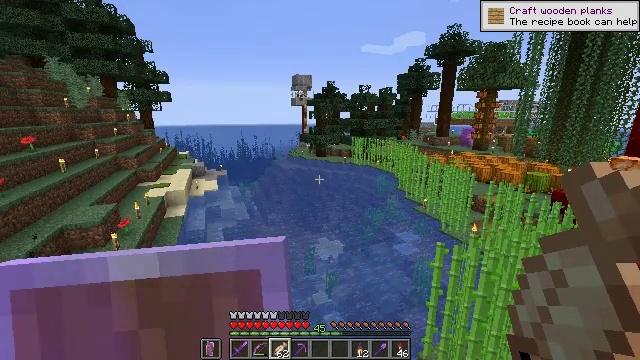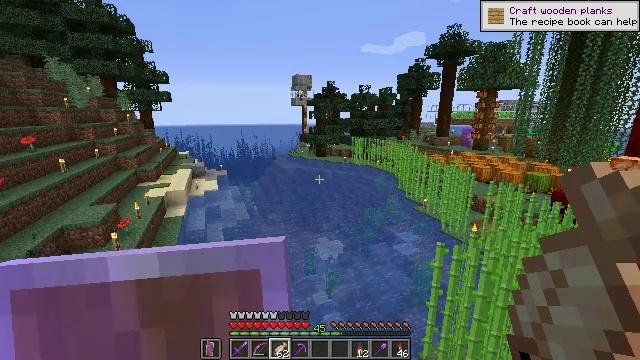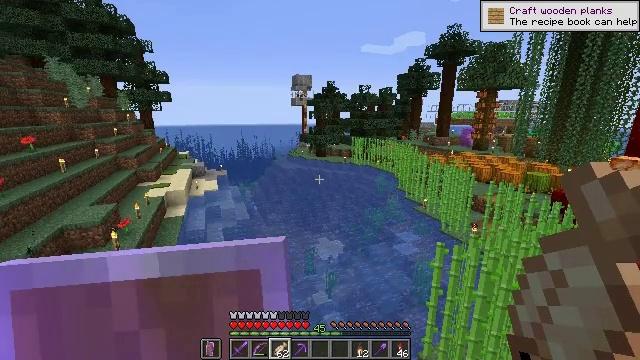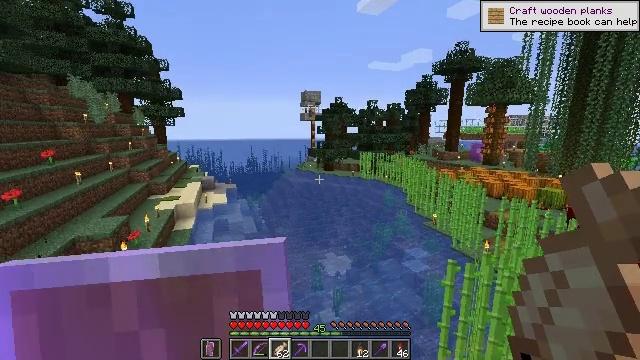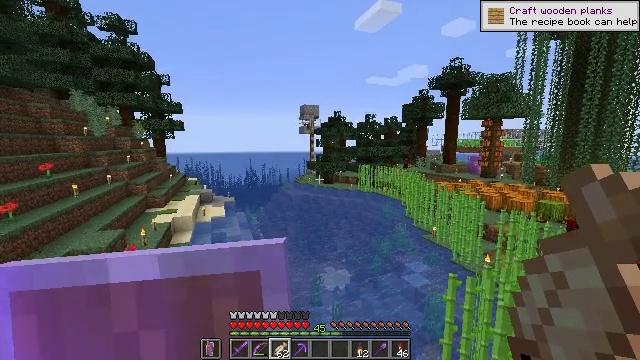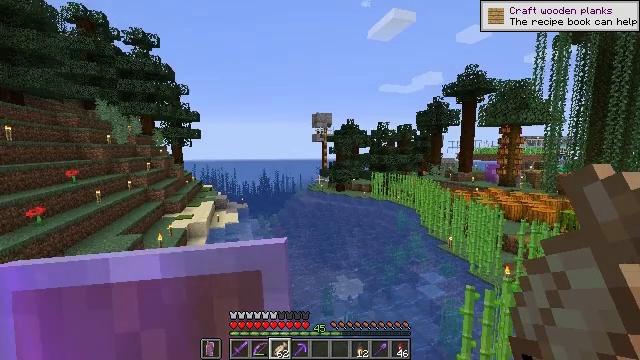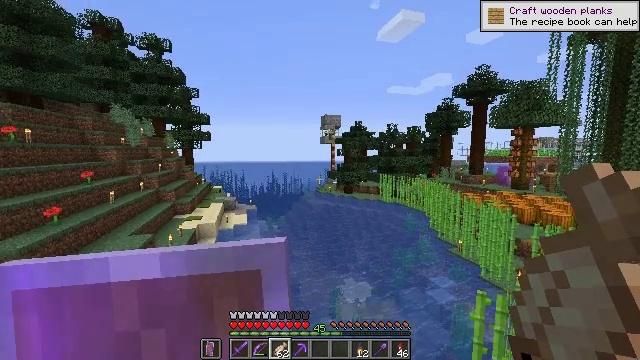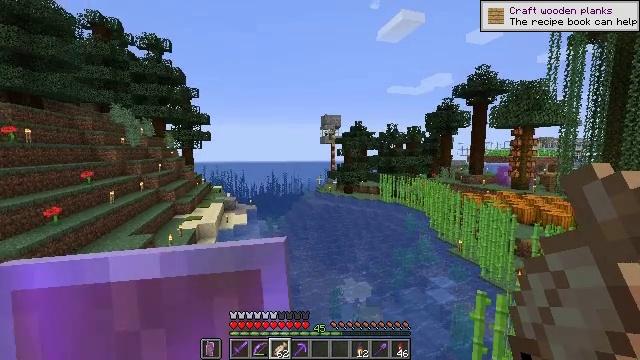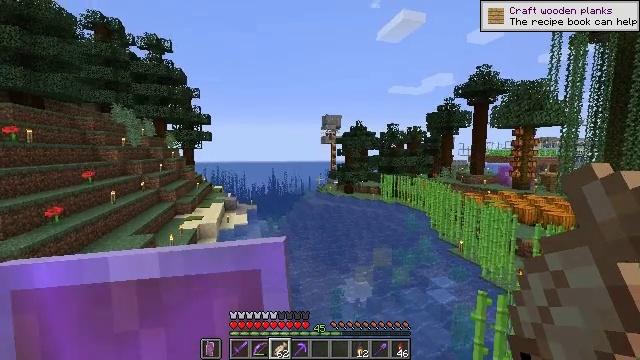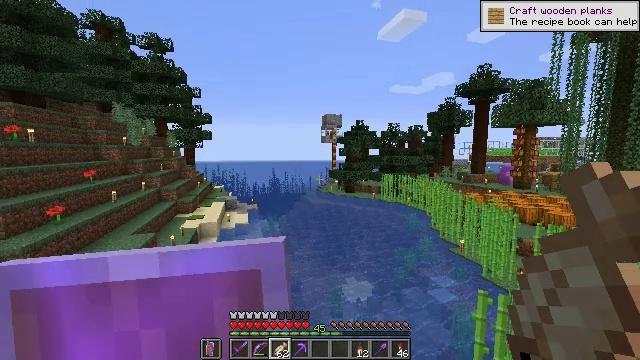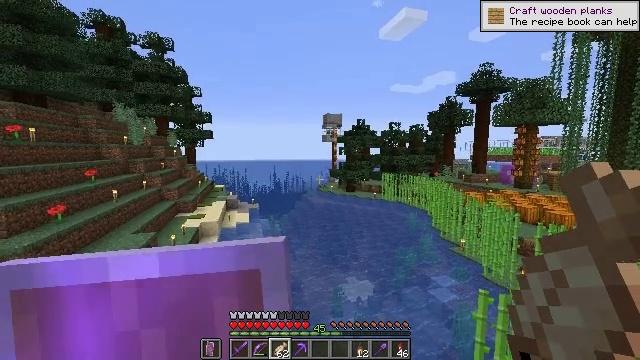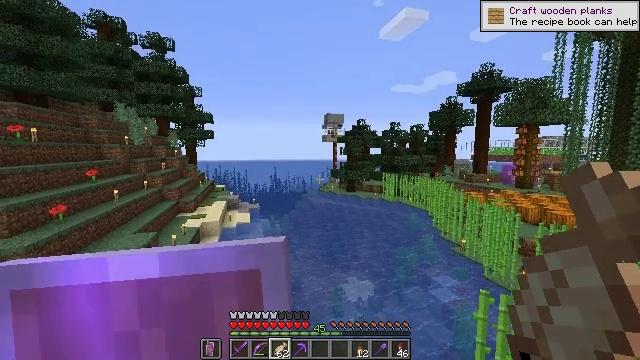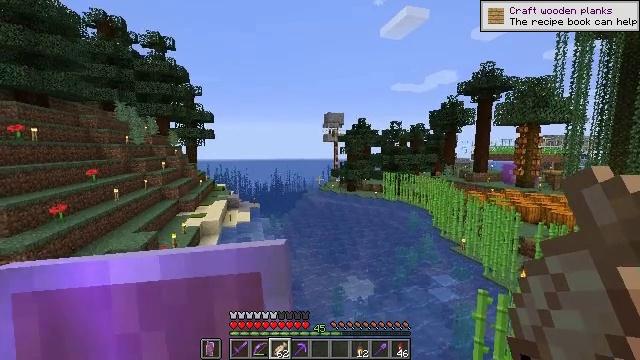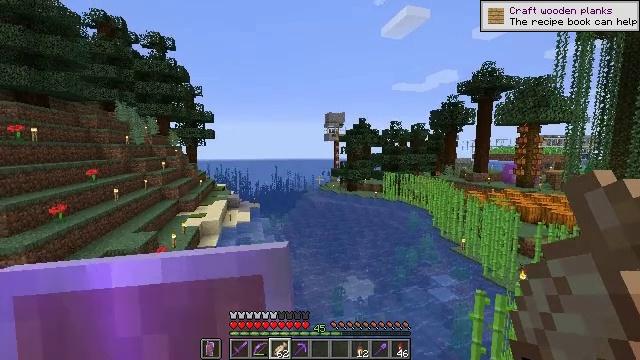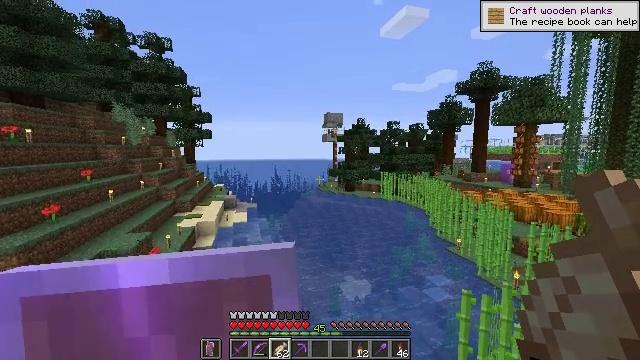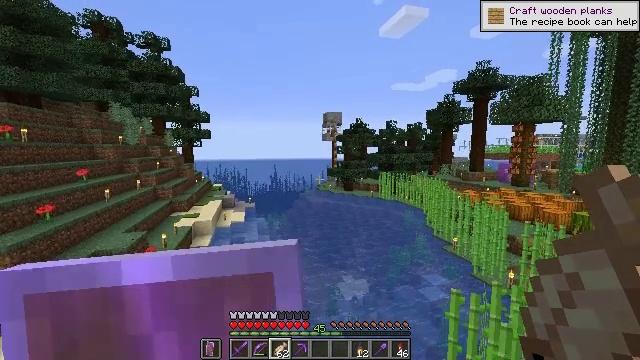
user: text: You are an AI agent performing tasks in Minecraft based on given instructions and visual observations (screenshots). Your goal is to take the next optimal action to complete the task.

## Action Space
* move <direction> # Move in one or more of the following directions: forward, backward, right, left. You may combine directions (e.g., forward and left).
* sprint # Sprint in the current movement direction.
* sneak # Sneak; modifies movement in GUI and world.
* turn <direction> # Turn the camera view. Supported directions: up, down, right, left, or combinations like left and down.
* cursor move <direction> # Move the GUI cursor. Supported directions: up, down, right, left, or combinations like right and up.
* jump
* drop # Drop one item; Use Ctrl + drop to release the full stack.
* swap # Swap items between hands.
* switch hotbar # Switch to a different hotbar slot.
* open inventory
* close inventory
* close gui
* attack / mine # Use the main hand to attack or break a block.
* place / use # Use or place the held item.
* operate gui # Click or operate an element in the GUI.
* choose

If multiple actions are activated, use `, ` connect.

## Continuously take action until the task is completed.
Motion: motion action
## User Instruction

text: Destroy the spruce leaves to get sticks and saplings.
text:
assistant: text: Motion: no_op
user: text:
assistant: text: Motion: no_op
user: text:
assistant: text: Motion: turn left and up
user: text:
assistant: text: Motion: turn up
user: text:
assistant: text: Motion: turn left and up
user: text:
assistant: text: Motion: turn left
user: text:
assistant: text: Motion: no_op
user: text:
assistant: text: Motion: no_op
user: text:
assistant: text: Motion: no_op
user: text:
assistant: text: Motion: no_op
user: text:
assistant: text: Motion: no_op
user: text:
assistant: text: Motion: move right
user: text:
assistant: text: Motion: move right
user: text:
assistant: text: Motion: move right
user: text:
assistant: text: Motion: move right
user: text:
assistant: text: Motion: no_op
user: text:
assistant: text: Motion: no_op
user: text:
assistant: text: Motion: no_op
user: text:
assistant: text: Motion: no_op
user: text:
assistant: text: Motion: no_op
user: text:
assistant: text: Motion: no_op
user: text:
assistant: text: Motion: no_op
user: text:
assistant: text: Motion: no_op
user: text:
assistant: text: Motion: no_op
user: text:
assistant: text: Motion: no_op
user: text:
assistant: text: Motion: no_op
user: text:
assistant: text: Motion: no_op
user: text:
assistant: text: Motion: no_op
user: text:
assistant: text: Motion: no_op
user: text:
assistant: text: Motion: no_op